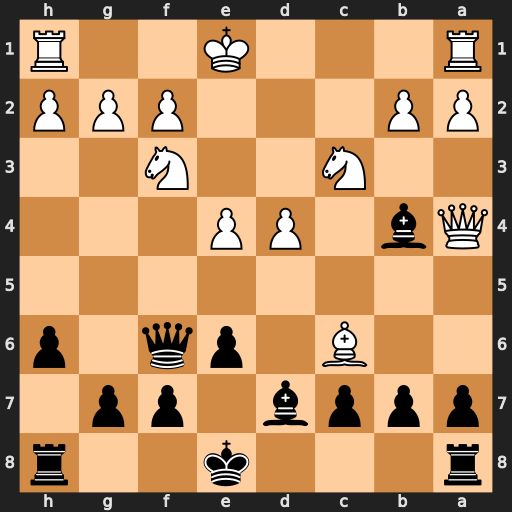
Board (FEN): r3k2r/pppb1pp1/2B1pq1p/8/Qb1PP3/2N2N2/PP3PPP/R3K2R
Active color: b
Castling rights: KQkq
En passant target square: -
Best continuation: Bxc3+ bxc3 Bxc6